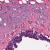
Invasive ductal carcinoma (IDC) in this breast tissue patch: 0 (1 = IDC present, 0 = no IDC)